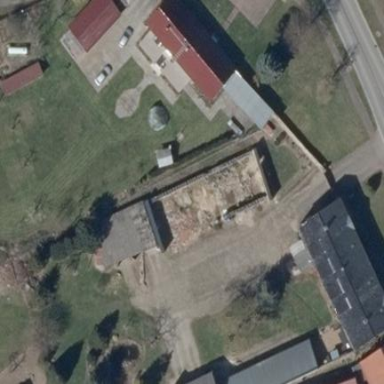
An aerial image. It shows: Ruins of building.